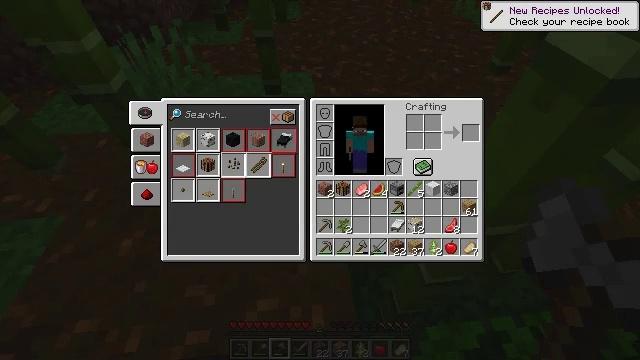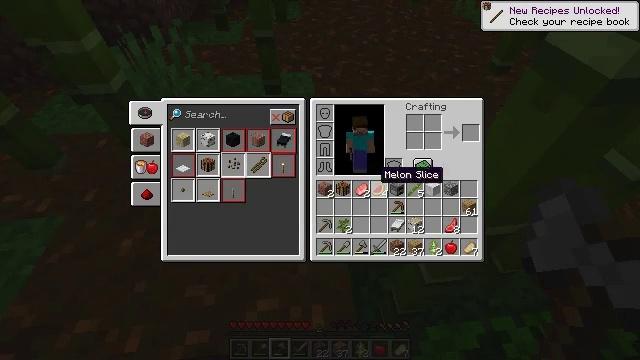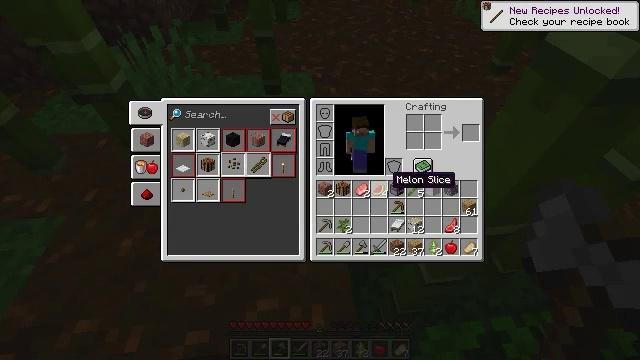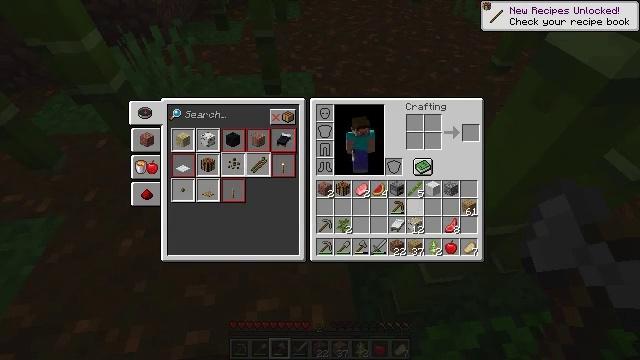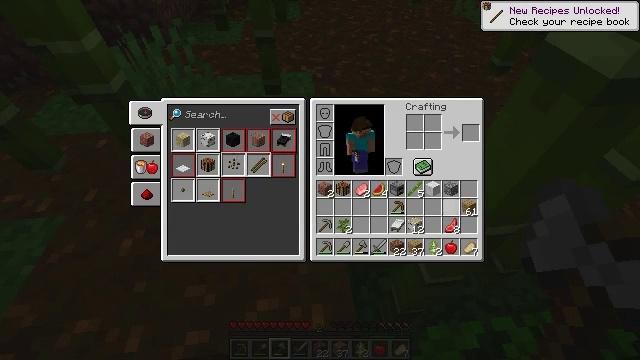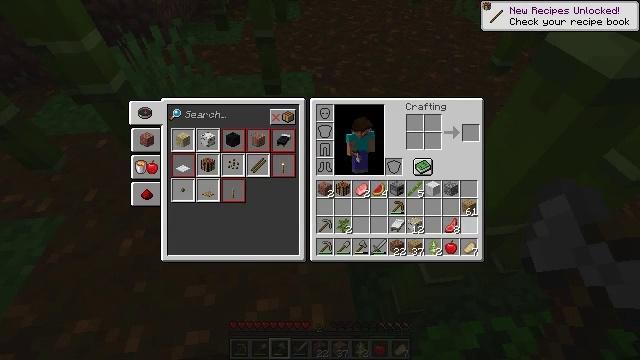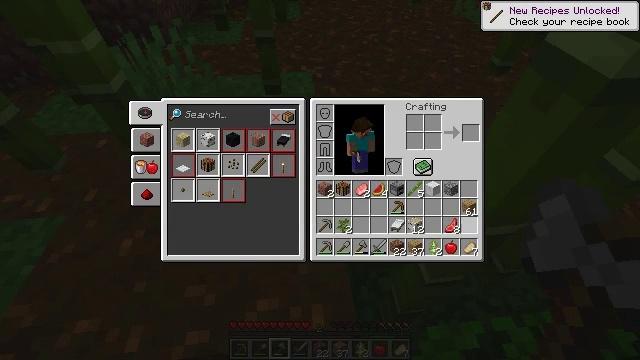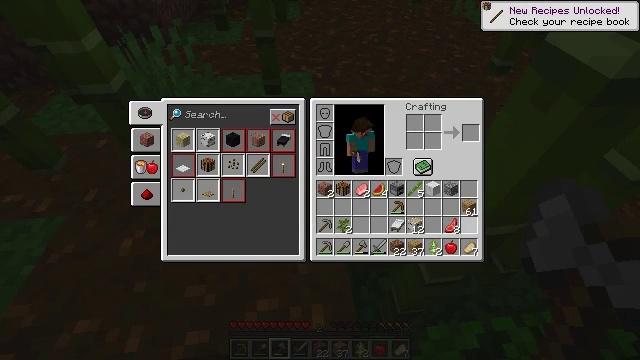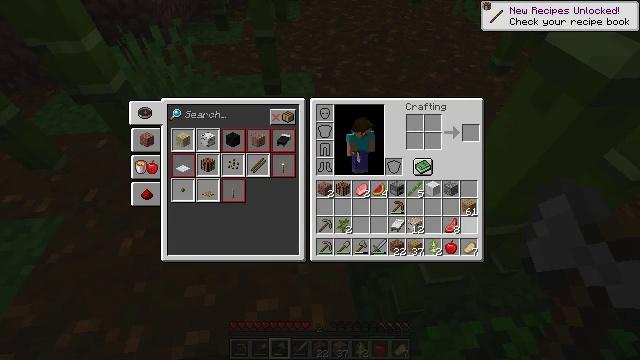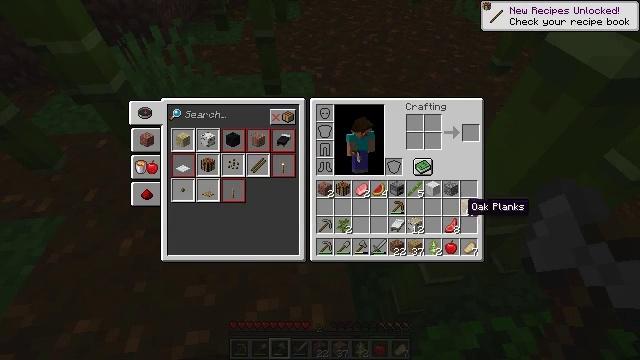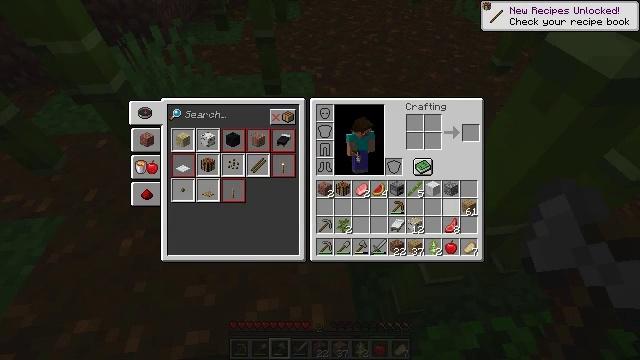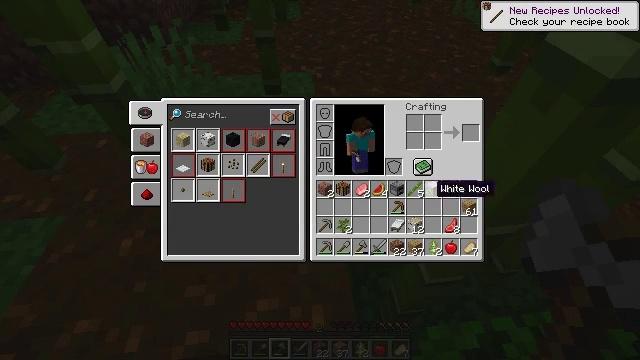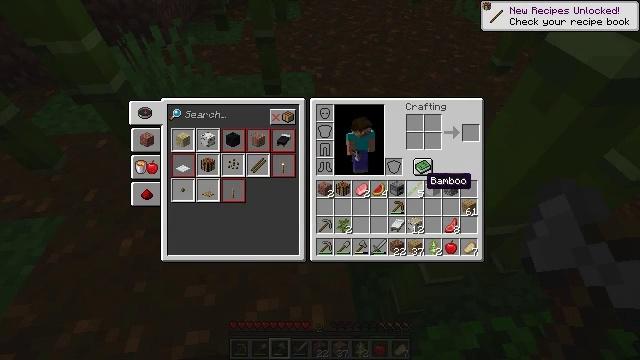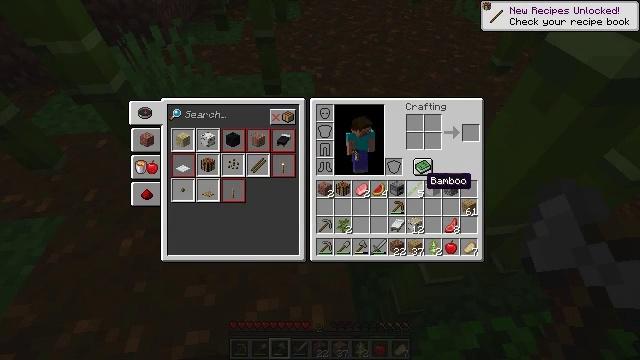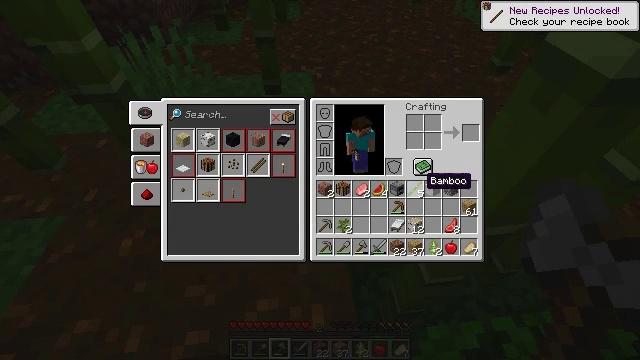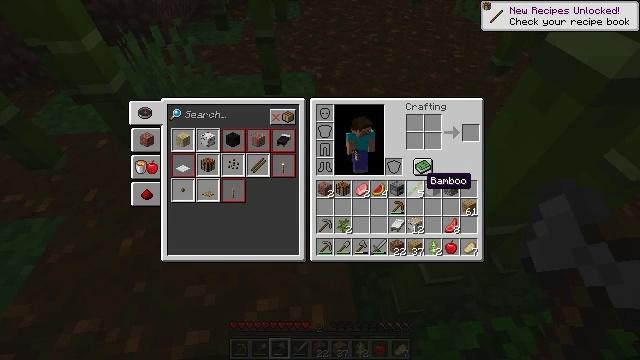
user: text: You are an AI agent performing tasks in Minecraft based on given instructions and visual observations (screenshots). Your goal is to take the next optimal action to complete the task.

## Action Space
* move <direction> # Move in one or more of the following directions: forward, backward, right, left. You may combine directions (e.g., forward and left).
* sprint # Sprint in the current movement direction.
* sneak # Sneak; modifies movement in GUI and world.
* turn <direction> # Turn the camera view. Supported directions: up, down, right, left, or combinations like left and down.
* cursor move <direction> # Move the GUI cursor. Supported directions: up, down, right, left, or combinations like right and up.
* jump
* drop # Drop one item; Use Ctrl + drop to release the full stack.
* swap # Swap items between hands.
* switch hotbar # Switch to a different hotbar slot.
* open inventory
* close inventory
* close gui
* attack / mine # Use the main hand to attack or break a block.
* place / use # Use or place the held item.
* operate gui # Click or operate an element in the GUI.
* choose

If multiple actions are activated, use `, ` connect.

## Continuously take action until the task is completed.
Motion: motion action
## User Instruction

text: Collect some bamboo.
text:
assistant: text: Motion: cursor move right
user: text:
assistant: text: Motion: cursor move right
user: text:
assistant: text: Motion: cursor move right and down
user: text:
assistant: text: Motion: cursor move right and down
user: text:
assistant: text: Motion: cursor move right
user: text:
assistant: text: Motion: no_op
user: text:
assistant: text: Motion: no_op
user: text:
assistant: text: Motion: no_op
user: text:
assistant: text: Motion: cursor move left
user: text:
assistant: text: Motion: cursor move left and up
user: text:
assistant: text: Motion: cursor move left and up
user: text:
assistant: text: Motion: cursor move left and up
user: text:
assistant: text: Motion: no_op
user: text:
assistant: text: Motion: no_op
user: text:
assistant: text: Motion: no_op
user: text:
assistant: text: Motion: no_op
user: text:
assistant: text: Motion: no_op
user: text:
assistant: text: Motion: no_op
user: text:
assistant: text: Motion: no_op
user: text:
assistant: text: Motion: no_op
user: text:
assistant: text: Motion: no_op
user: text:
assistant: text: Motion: no_op
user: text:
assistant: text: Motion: no_op
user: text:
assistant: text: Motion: no_op
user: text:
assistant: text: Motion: no_op
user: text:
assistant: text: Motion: no_op
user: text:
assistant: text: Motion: no_op
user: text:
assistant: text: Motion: operate gui
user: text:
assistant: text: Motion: operate gui
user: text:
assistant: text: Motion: operate gui